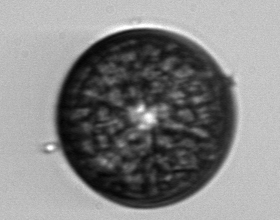
Label: Coscinodiscus